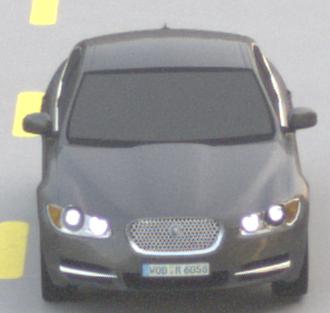
Make: Jaguar
Model: XF 3.0 V6
Detailed model: XF (X250) Limousine
Model produced from: 2010/02
Model produced until: 2010/10
Doors: 4
Color: gray
Road condition: dry road
Daytime: sunrise or sunset
Contrast: low contrast